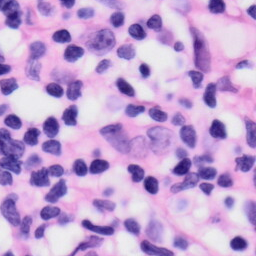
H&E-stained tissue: Skin